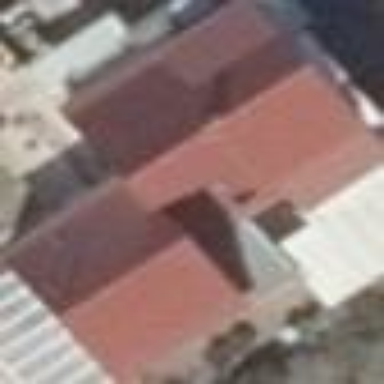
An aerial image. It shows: Detached building with gabled roof.